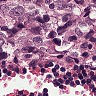
Metastatic tissue present: yes